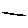
Label: line